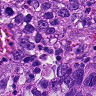
Metastatic tissue present: yes